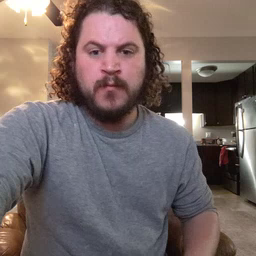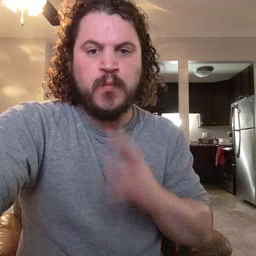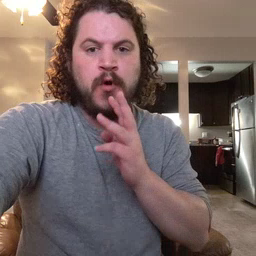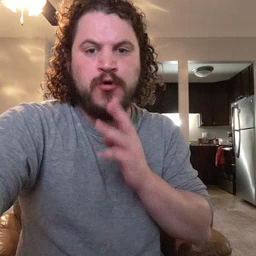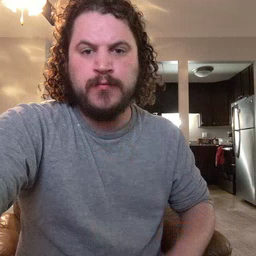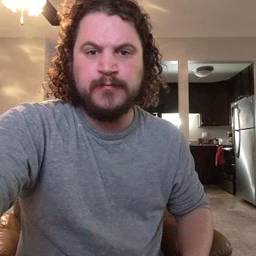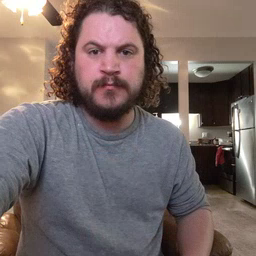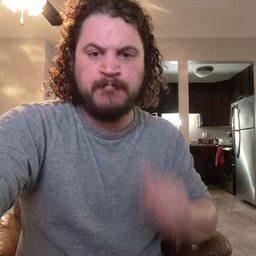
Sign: water